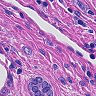
Metastatic tissue present: yes